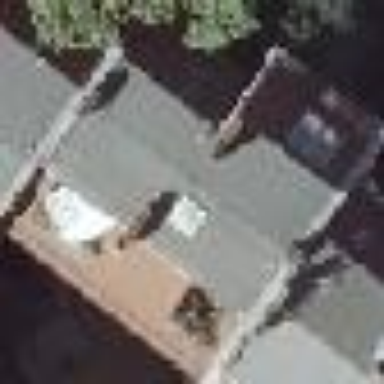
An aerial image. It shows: White apartment building with red gambrel roof made of roof tiles.